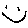
Label: smiley face